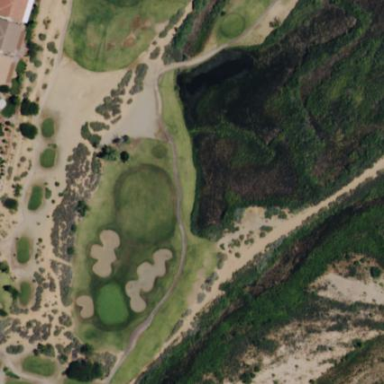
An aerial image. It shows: Rough golf area with grass surface.